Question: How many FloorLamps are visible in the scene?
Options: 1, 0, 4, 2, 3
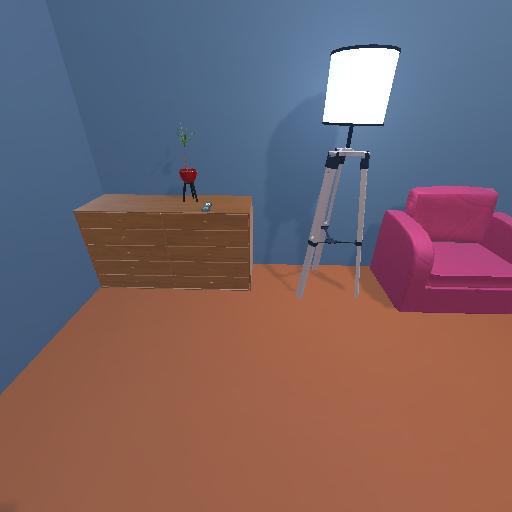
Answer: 1